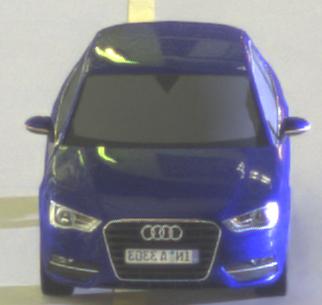
Make: Audi
Model: A3 1.2 TFSI
Detailed model: A3 (8V)
Model produced from: 2013/02
Model produced until: 2014/05
Doors: 3
Color: blue
Road condition: dry road
Daytime: night
Contrast: high contrast